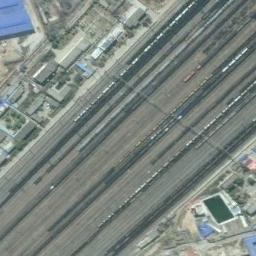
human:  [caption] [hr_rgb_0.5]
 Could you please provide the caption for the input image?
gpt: There are many buildings of different shapes beside the railway .

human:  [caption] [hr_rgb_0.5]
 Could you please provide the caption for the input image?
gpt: There are lush trees and several houses on both sides of the railway .

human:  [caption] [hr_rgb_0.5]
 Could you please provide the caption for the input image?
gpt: These railways have lots of trains on the tracks .

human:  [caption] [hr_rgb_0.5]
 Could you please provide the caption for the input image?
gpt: The railway is next to some houses .

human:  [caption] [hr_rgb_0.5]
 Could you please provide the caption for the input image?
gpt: There are some buildings beside the railway with some black trains .